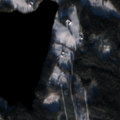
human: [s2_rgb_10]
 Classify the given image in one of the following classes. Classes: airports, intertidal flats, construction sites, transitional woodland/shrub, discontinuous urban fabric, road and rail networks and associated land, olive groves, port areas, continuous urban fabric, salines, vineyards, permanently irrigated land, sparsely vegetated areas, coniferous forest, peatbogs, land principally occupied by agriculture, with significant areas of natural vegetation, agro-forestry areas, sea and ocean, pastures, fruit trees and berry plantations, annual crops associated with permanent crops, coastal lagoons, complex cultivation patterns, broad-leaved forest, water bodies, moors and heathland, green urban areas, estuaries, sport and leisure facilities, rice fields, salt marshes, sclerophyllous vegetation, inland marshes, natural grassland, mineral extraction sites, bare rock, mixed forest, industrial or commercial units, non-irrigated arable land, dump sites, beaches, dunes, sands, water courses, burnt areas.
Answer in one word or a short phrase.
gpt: land principally occupied by agriculture, with significant areas of natural vegetation, coniferous forest, mixed forest, water bodies